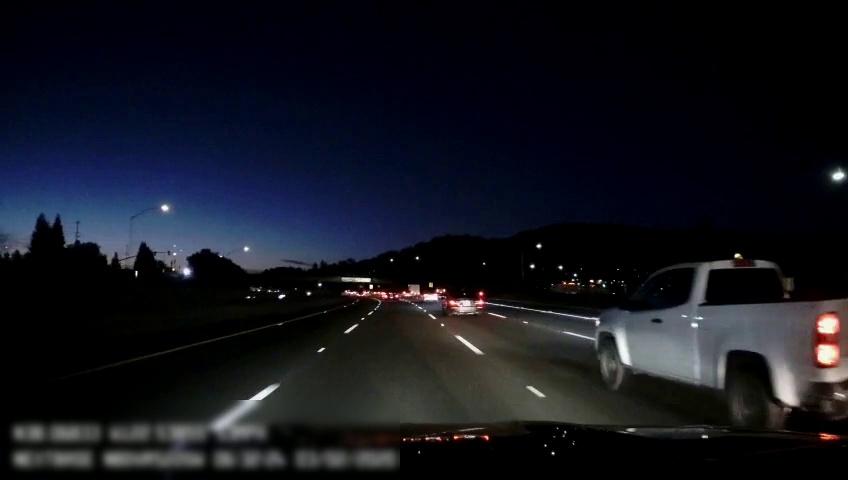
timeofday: Night
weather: Other
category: Drivable Space
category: Vehicles | Truck
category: Vehicles | Car
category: Vehicles | Car
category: Vehicles | Car
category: Vehicles | Other LV
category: Lanes | Alternate Lane
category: Lanes | Current Lane
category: Lanes | Current Lane
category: Lanes | Alternate Lane
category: Lanes | Alternate Lane
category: Lanes | Alternate Lane